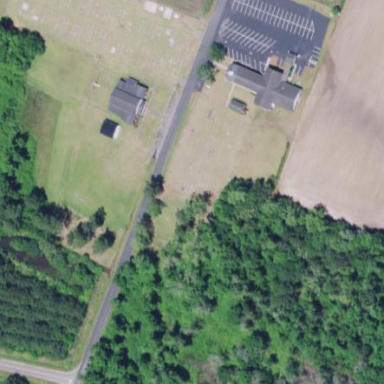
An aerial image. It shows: Cemetery.